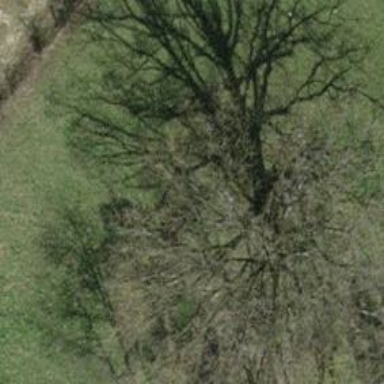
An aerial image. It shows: Single tag "natural: tree."